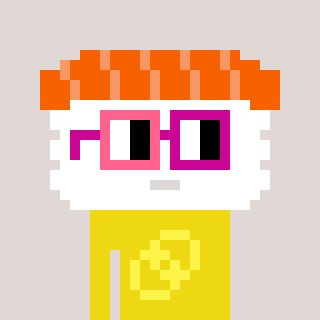
a pixel art character with square pink and red glasses, a nigiri-shaped head and a yellow-colored body on a warm background